Field crop: maize
Growth stage: 2
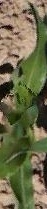
Species: maize